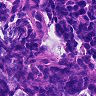
Metastatic tissue present: no